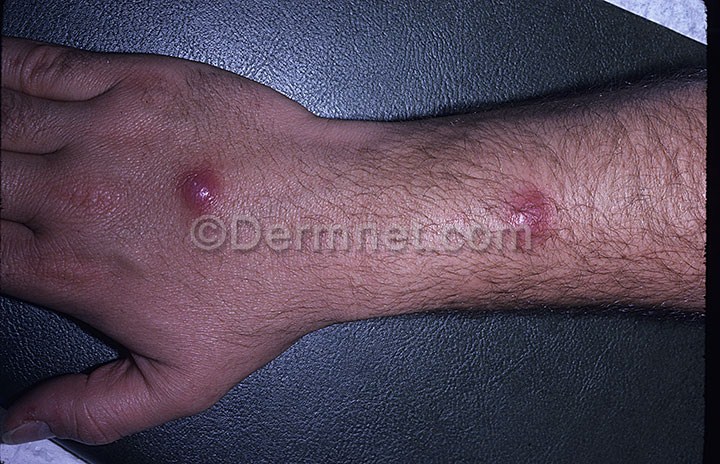
Disease: Cellulitis Impetigo and other Bacterial Infections